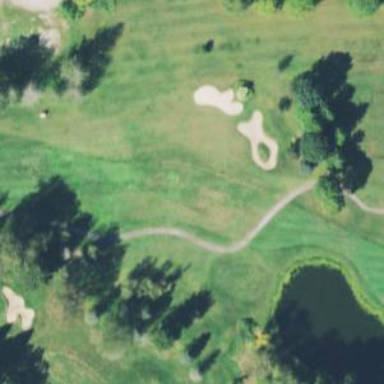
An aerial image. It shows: Grassy area designated as golf fairway.